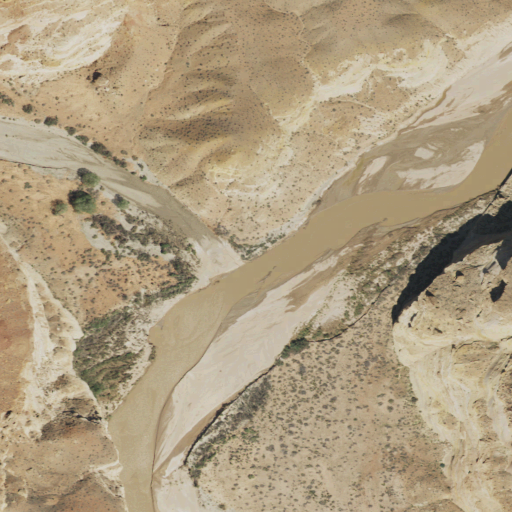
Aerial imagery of valley in Utah named Poison Spring Canyon containing shrub, barren land, woody wetlands, herbaceous wetlands, and evergreen forest